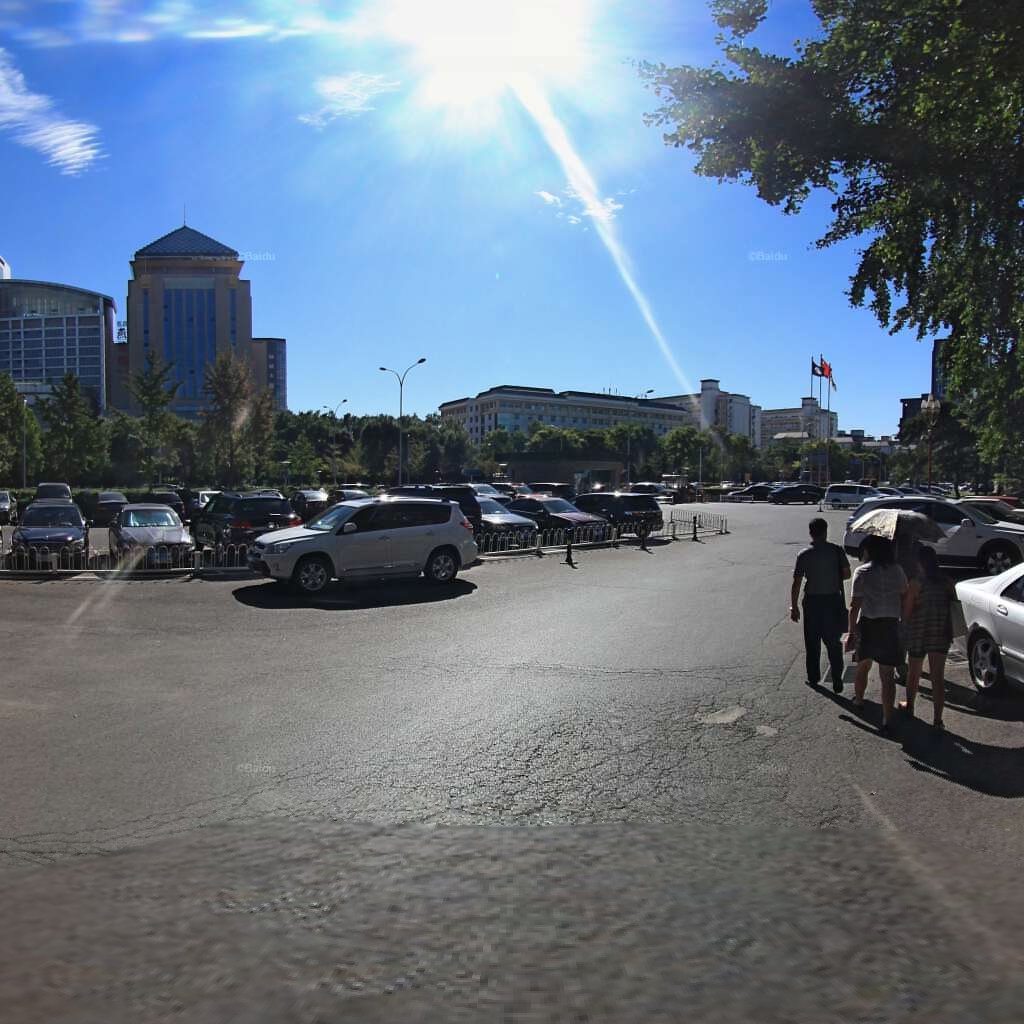
Region: Haidian
Road damage annotations: alligator crack